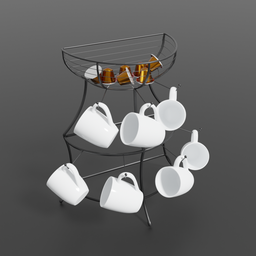
Label: tools